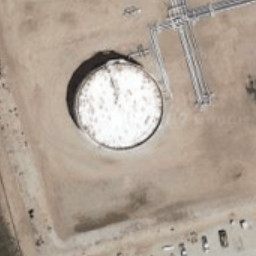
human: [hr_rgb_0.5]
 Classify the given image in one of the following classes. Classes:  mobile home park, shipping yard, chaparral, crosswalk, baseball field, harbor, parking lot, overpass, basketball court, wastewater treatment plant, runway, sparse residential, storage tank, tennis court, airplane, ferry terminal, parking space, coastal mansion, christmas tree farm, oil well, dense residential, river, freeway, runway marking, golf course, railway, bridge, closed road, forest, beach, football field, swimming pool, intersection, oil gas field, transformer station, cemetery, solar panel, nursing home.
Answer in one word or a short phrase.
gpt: storage tank